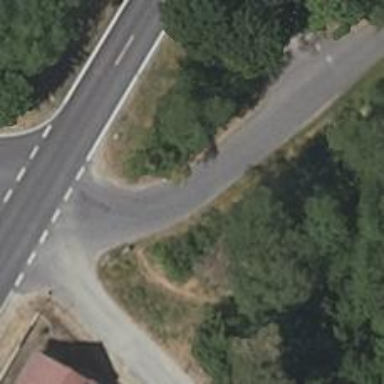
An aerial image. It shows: Asphalt road designated for service vehicles.